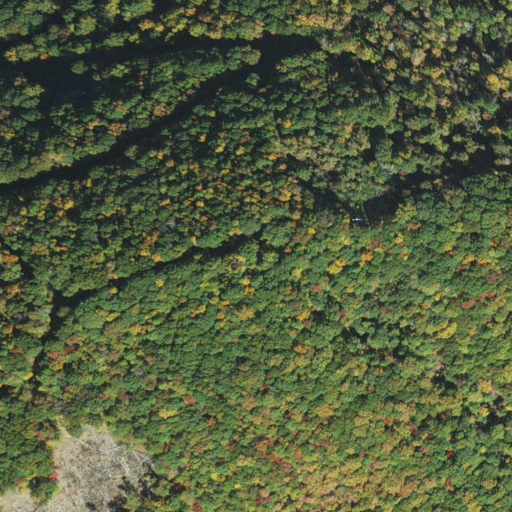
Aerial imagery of mountain in North Carolina named Connelly Mountain containing deciduous forest, open development, and mixed forest